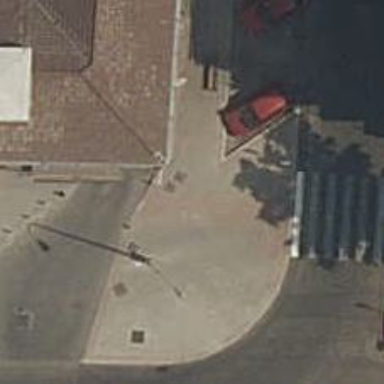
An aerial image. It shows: Sidewalk made of paving stones.